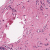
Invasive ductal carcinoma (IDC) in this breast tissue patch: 0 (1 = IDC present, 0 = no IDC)